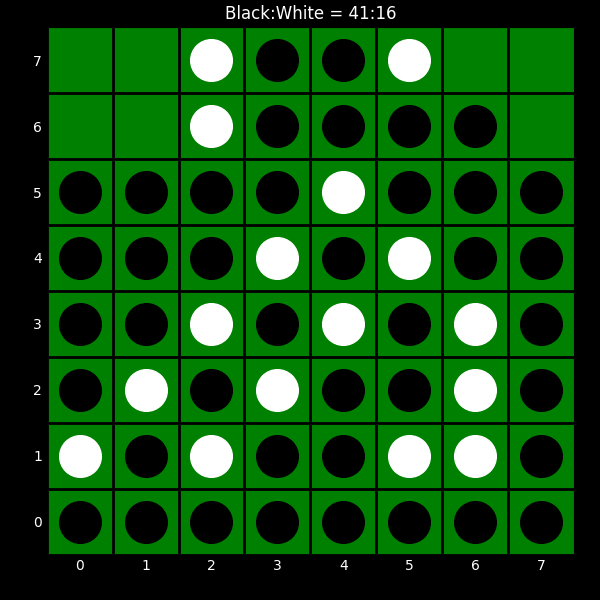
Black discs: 41
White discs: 16